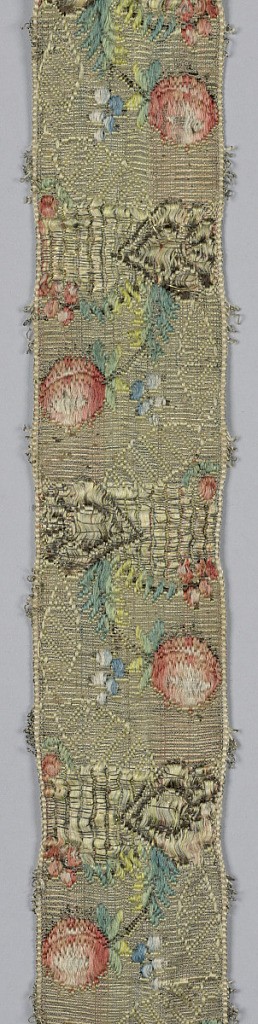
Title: Ribbon
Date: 18th century
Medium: silk, metallic thread Technique: woven
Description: Narrow woven ribbon with a pattern of fruit and floral forms on a curving ribbon in multicolors on a gold background.